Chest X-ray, PA view. Patient: 39 years old, sex M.
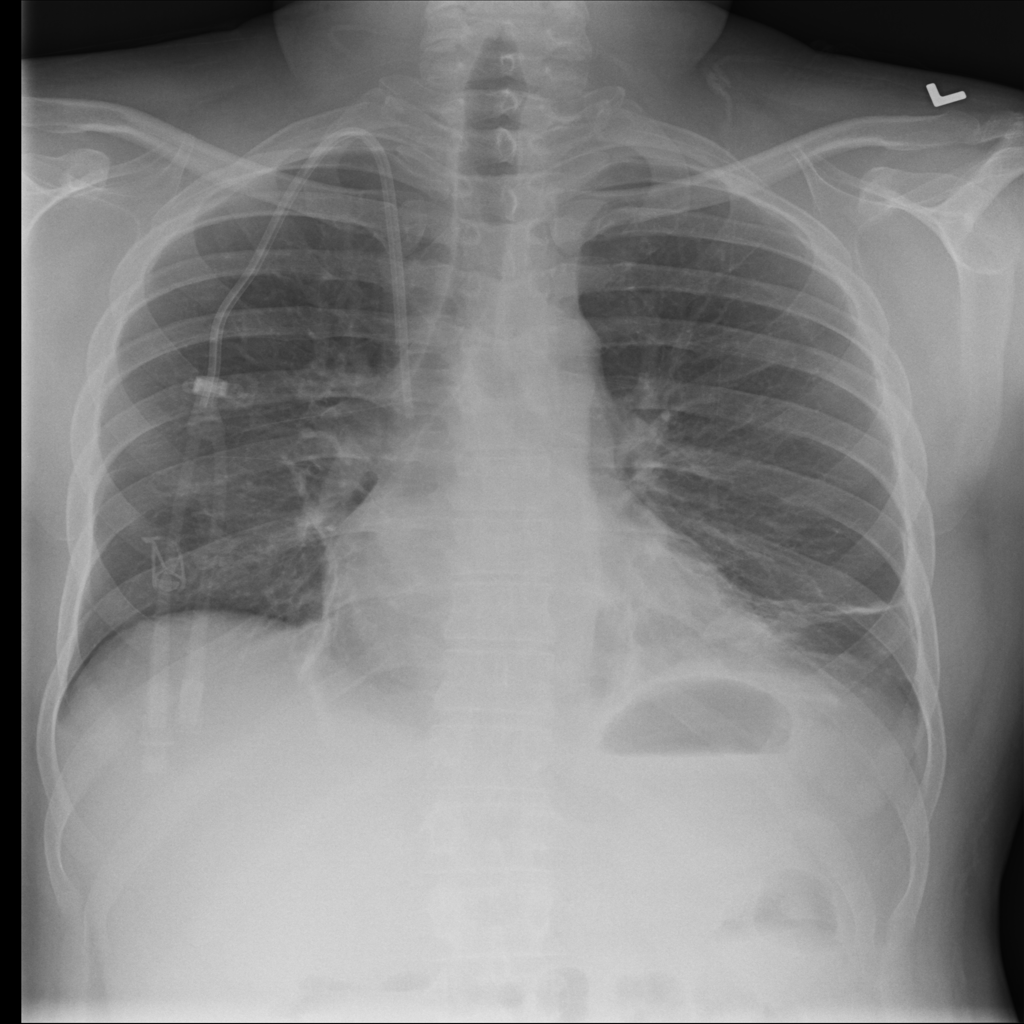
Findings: Pneumothorax